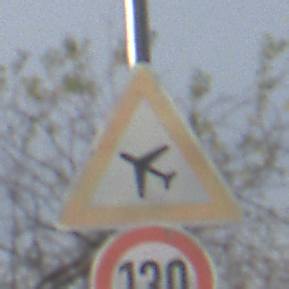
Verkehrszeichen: FlugbetriebRechts
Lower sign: Geschwindigkeit130
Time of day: MorningAfternoon
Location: Outdoor (Nature)
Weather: PartlyCloudy
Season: NotSpecified
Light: Natural